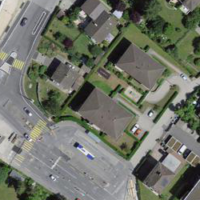
EUNIS habitat code: 55
Species observed at this site:
Juglans regia